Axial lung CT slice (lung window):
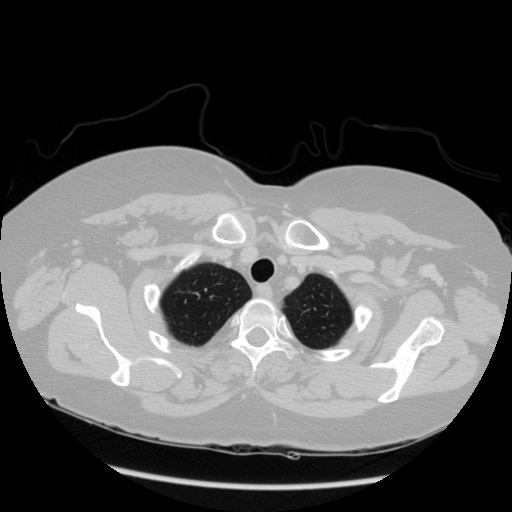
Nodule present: no